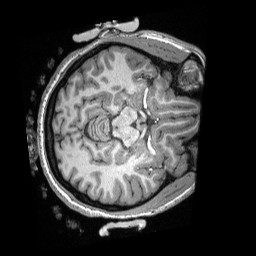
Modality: T1w
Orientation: axial
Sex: female